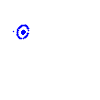
Particle: electron